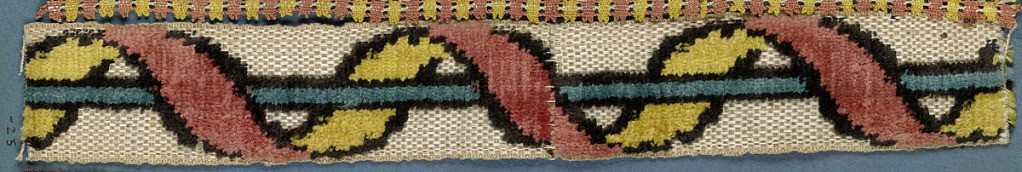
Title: Trimming
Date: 18th century
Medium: silk
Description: Trimming fragment in an alternating red and yellow leaf pattern that passes over and under a blue bar on a cream-colored ground.